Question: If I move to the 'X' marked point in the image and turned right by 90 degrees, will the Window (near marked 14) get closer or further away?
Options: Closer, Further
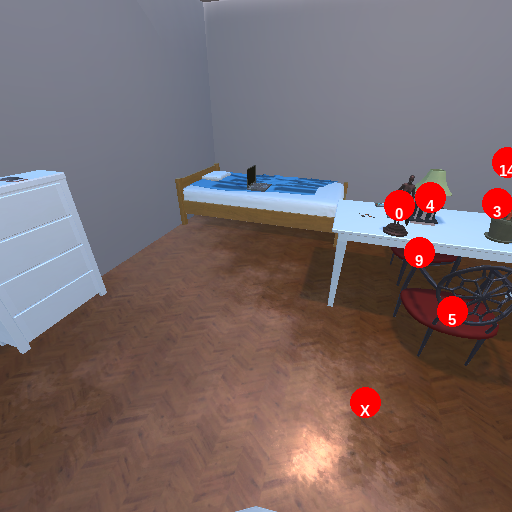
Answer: Closer